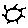
Label: sun